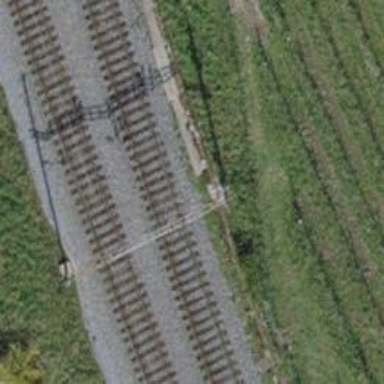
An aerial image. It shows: Single-track railway with electrified contact lines.